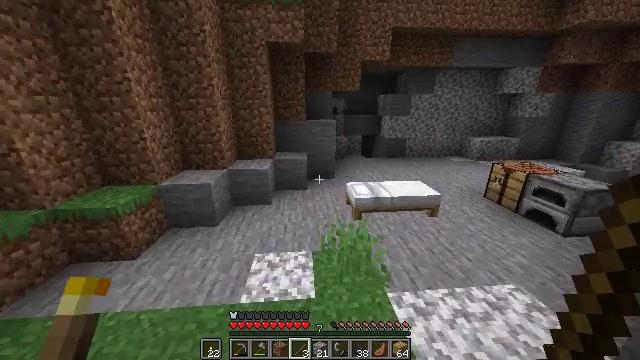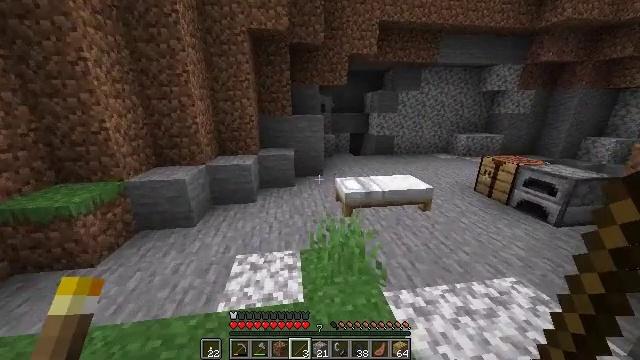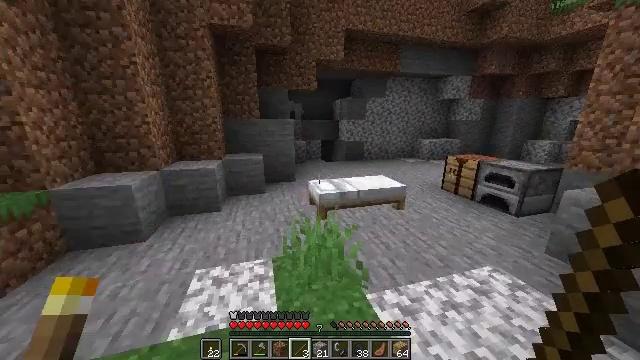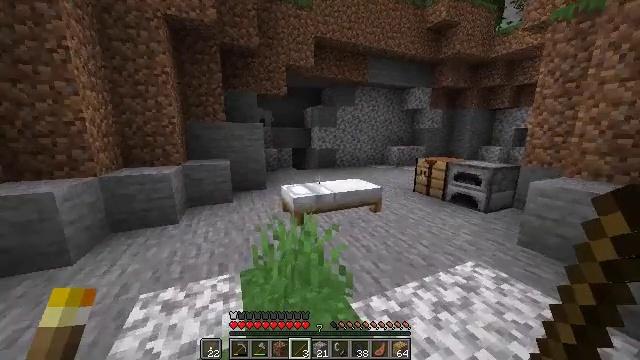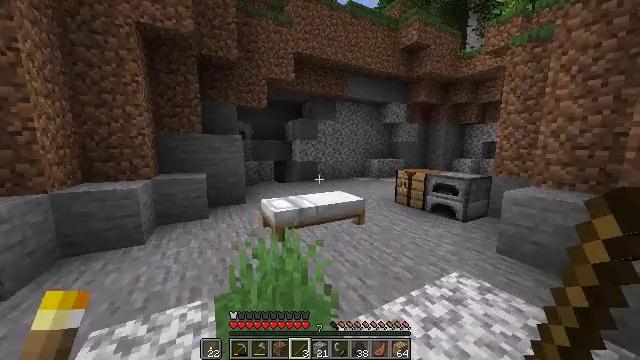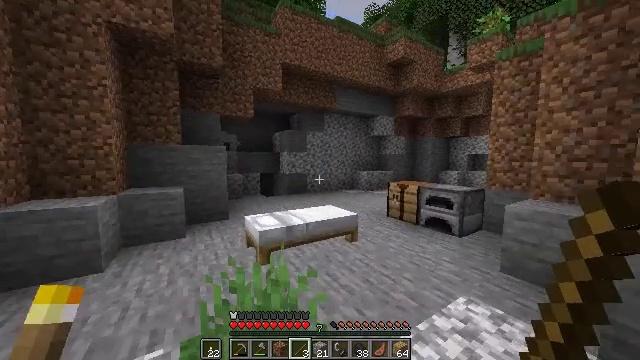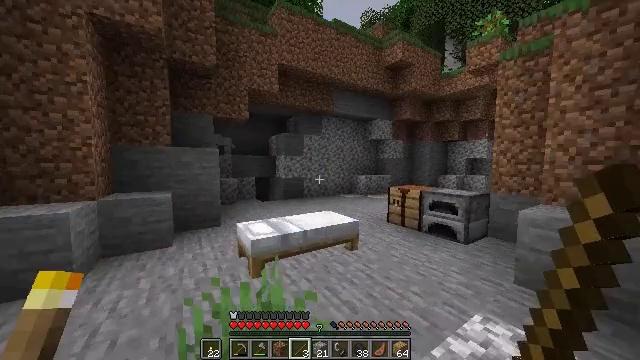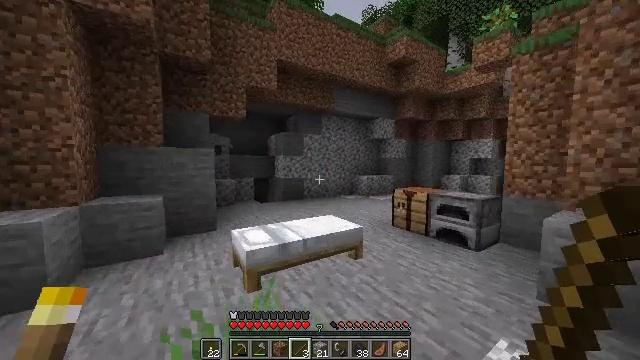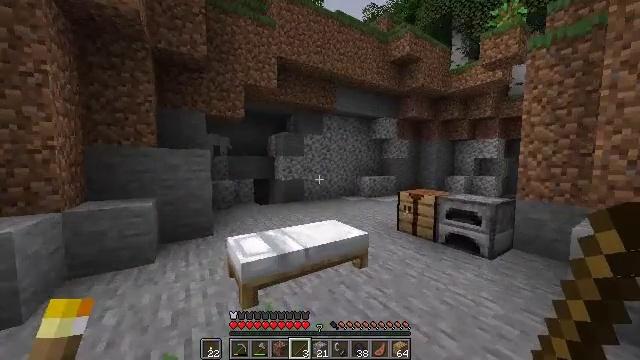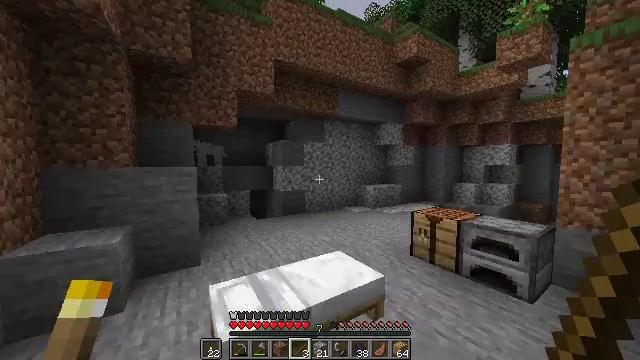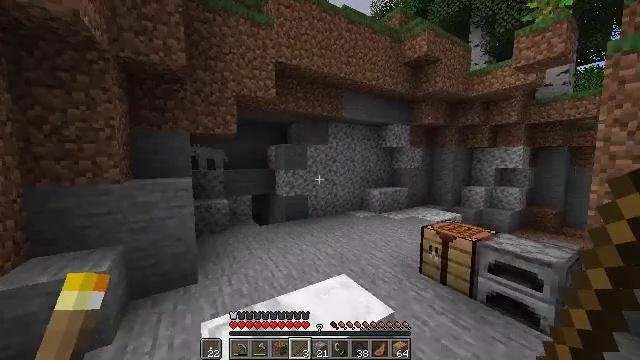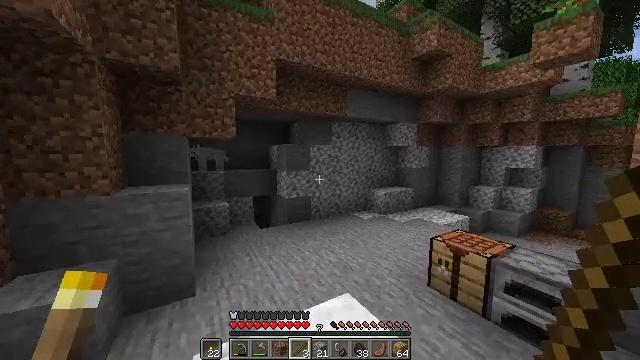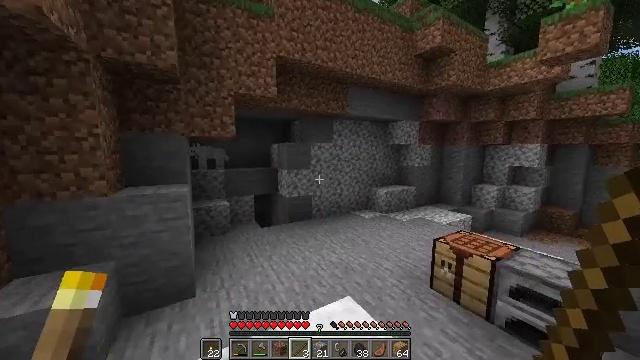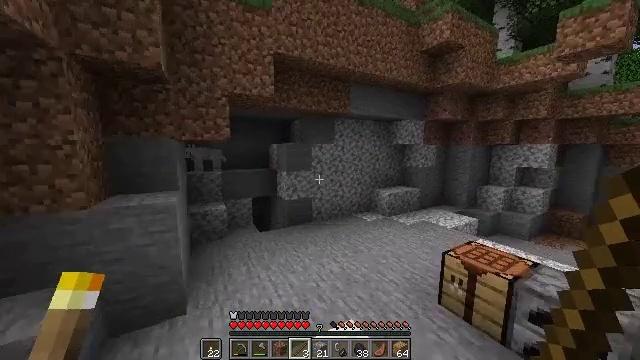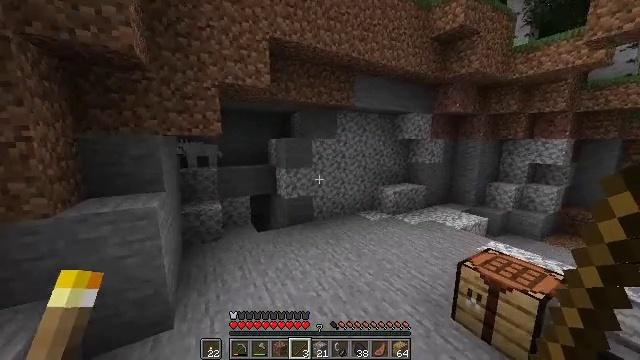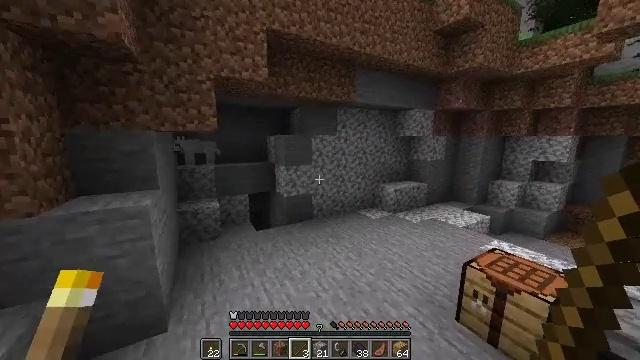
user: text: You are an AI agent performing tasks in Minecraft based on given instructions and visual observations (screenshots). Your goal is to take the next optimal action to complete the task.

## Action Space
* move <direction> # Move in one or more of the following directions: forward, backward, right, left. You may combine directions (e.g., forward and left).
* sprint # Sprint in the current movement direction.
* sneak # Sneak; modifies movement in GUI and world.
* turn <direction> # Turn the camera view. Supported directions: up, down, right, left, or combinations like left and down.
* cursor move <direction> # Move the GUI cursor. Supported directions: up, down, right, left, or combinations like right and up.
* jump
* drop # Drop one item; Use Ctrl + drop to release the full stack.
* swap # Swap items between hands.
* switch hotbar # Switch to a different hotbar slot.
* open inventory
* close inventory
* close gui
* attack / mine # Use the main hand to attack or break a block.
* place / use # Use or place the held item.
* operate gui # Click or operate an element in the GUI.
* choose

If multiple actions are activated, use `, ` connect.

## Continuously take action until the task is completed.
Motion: motion action
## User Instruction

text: Heat raw porkchop in a furnace to craft cooked porkchop.
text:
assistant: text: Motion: move forward, sprint, turn right
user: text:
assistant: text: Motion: move forward, sprint, turn right and up
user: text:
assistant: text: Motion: move forward, sprint, turn right and up
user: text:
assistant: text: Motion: move forward, sprint, turn right and up
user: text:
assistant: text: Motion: move forward, sprint, turn right and up
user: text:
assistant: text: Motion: move forward, sprint, turn up
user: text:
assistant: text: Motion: move forward, sprint
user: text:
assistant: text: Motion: move forward, sprint
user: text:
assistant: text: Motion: move forward, sprint, jump
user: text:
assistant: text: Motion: move forward, sprint, turn left and down, jump
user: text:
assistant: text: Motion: move forward, sprint, turn down, jump
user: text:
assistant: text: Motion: move forward, sprint, jump
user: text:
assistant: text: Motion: move forward, sprint, jump
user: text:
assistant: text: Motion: move forward, sprint, turn down
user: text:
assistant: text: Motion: move forward, sprint
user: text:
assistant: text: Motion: move forward, sprint, turn right and down
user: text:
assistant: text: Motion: move forward, sprint, turn right and down
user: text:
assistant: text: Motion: move forward, sprint, turn right
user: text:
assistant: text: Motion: move forward, turn right and up
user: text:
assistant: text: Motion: move forward, turn right and up
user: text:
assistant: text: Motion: move forward, turn right and up
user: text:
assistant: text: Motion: move forward, turn right and up
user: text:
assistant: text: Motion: move forward, turn right
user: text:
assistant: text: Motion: move forward, turn right and down
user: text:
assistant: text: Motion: move forward, turn right and down
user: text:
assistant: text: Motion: turn right and down
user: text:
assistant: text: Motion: turn right and down
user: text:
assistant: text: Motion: turn right and down
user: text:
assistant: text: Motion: turn right and down
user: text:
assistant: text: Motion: turn right